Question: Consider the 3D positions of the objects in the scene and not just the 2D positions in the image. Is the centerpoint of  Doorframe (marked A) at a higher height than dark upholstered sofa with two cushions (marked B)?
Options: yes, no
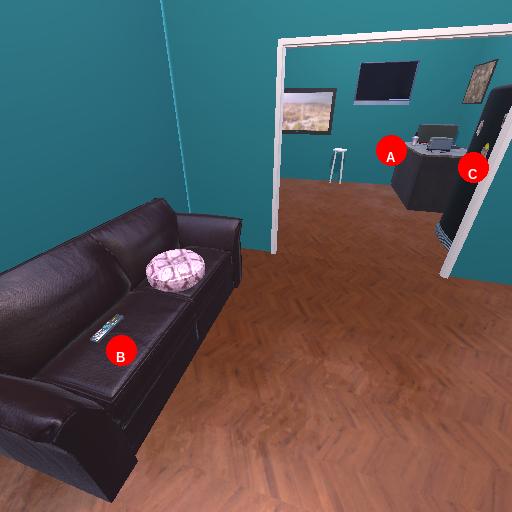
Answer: yes